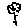
Label: flower